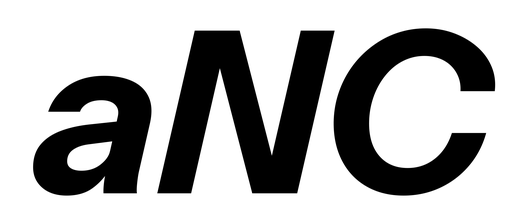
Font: InstrumentSans-Italic_Bold_Italic